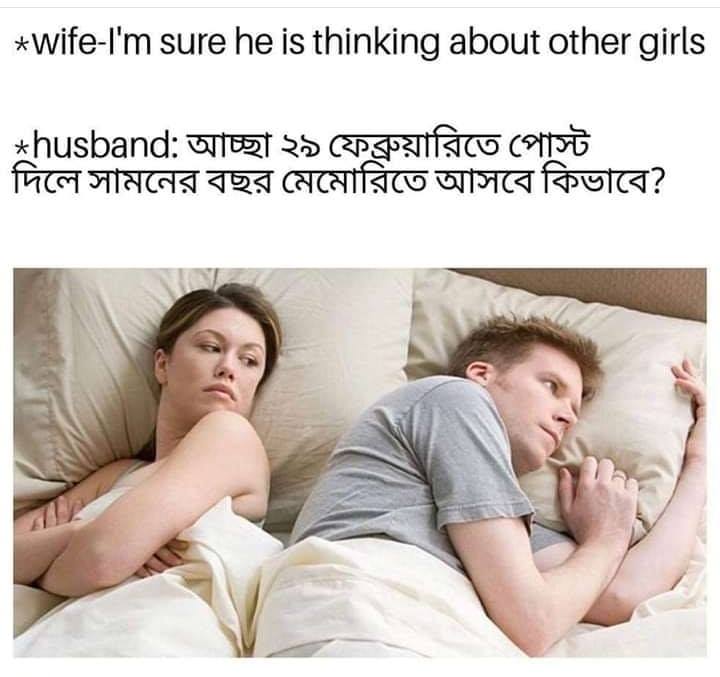
Caption: *wife- I'm sure he is thinking about other girls  *husband : আচ্ছা ২৯ ফেব্রুয়ারীতে পোস্ট দিলে সামনের বছর মেমোরিতে আসবে কিভাবে ?
Label: hate